Question: I know it is a subject that has been brought many times. However, all the solutions I've tried didn't work and I'm coming here as last resort.
Where my root div stops:

I have set the html and body CSS style to be:
'''
html, body { height: 100%; width: 100%; }
'''
in my index.css. It still does not go all the way up.
Do you have any idea how to fix this?
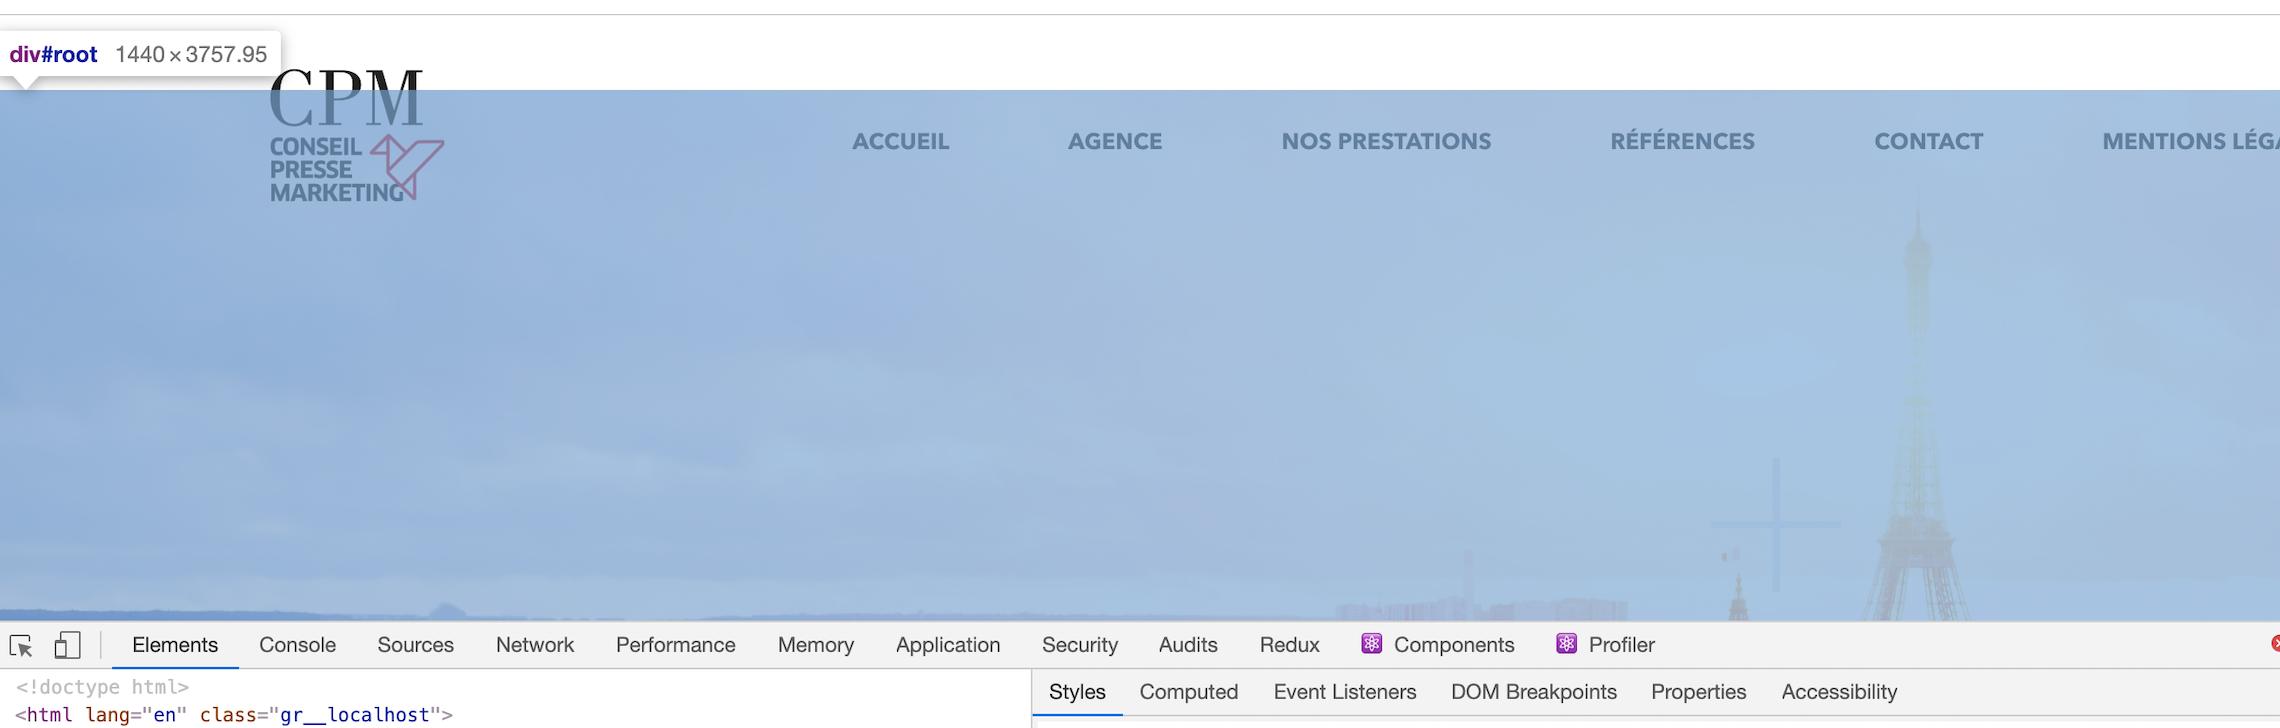
Answer: Try this:
'''
html, body { height: 100%; width: 100%; margin: 0; padding: 0; }
'''
I checked your page and found the problem. When the inner elements have margin, the outer element gets affected too. Remove the margin-top of the navigation bar.
<URL>